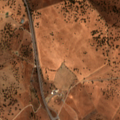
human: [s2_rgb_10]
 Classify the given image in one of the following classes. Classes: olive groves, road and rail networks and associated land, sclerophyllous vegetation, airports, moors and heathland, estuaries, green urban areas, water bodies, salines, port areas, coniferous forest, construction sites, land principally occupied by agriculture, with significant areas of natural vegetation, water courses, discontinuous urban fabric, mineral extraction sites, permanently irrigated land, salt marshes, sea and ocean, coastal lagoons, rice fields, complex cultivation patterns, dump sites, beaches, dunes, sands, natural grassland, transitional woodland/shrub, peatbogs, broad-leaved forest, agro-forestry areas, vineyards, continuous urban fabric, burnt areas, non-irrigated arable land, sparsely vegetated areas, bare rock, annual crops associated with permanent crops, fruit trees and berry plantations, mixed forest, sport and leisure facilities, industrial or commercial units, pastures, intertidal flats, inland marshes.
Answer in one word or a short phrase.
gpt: pastures, agro-forestry areas